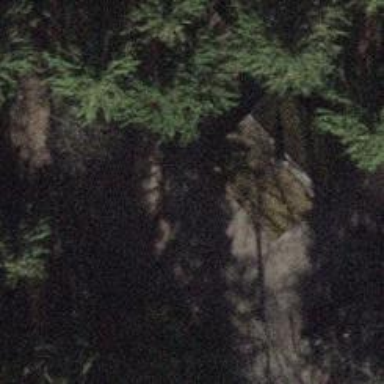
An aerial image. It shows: Wilderness hut in building.